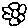
Label: flower